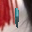
Label: 1